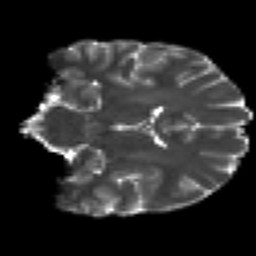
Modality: T2w
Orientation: coronal
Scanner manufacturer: siemens
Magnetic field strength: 3 T
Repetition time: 7.8 s
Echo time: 0.09 s